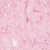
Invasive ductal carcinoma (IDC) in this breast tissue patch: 0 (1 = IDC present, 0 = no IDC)